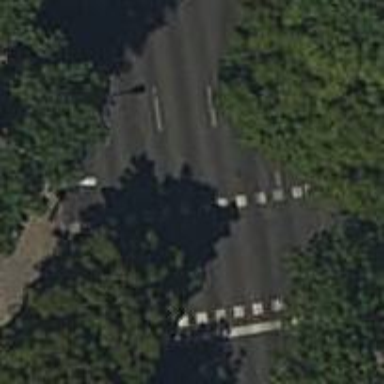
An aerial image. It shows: Road with traffic signals at the crossing.